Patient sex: F
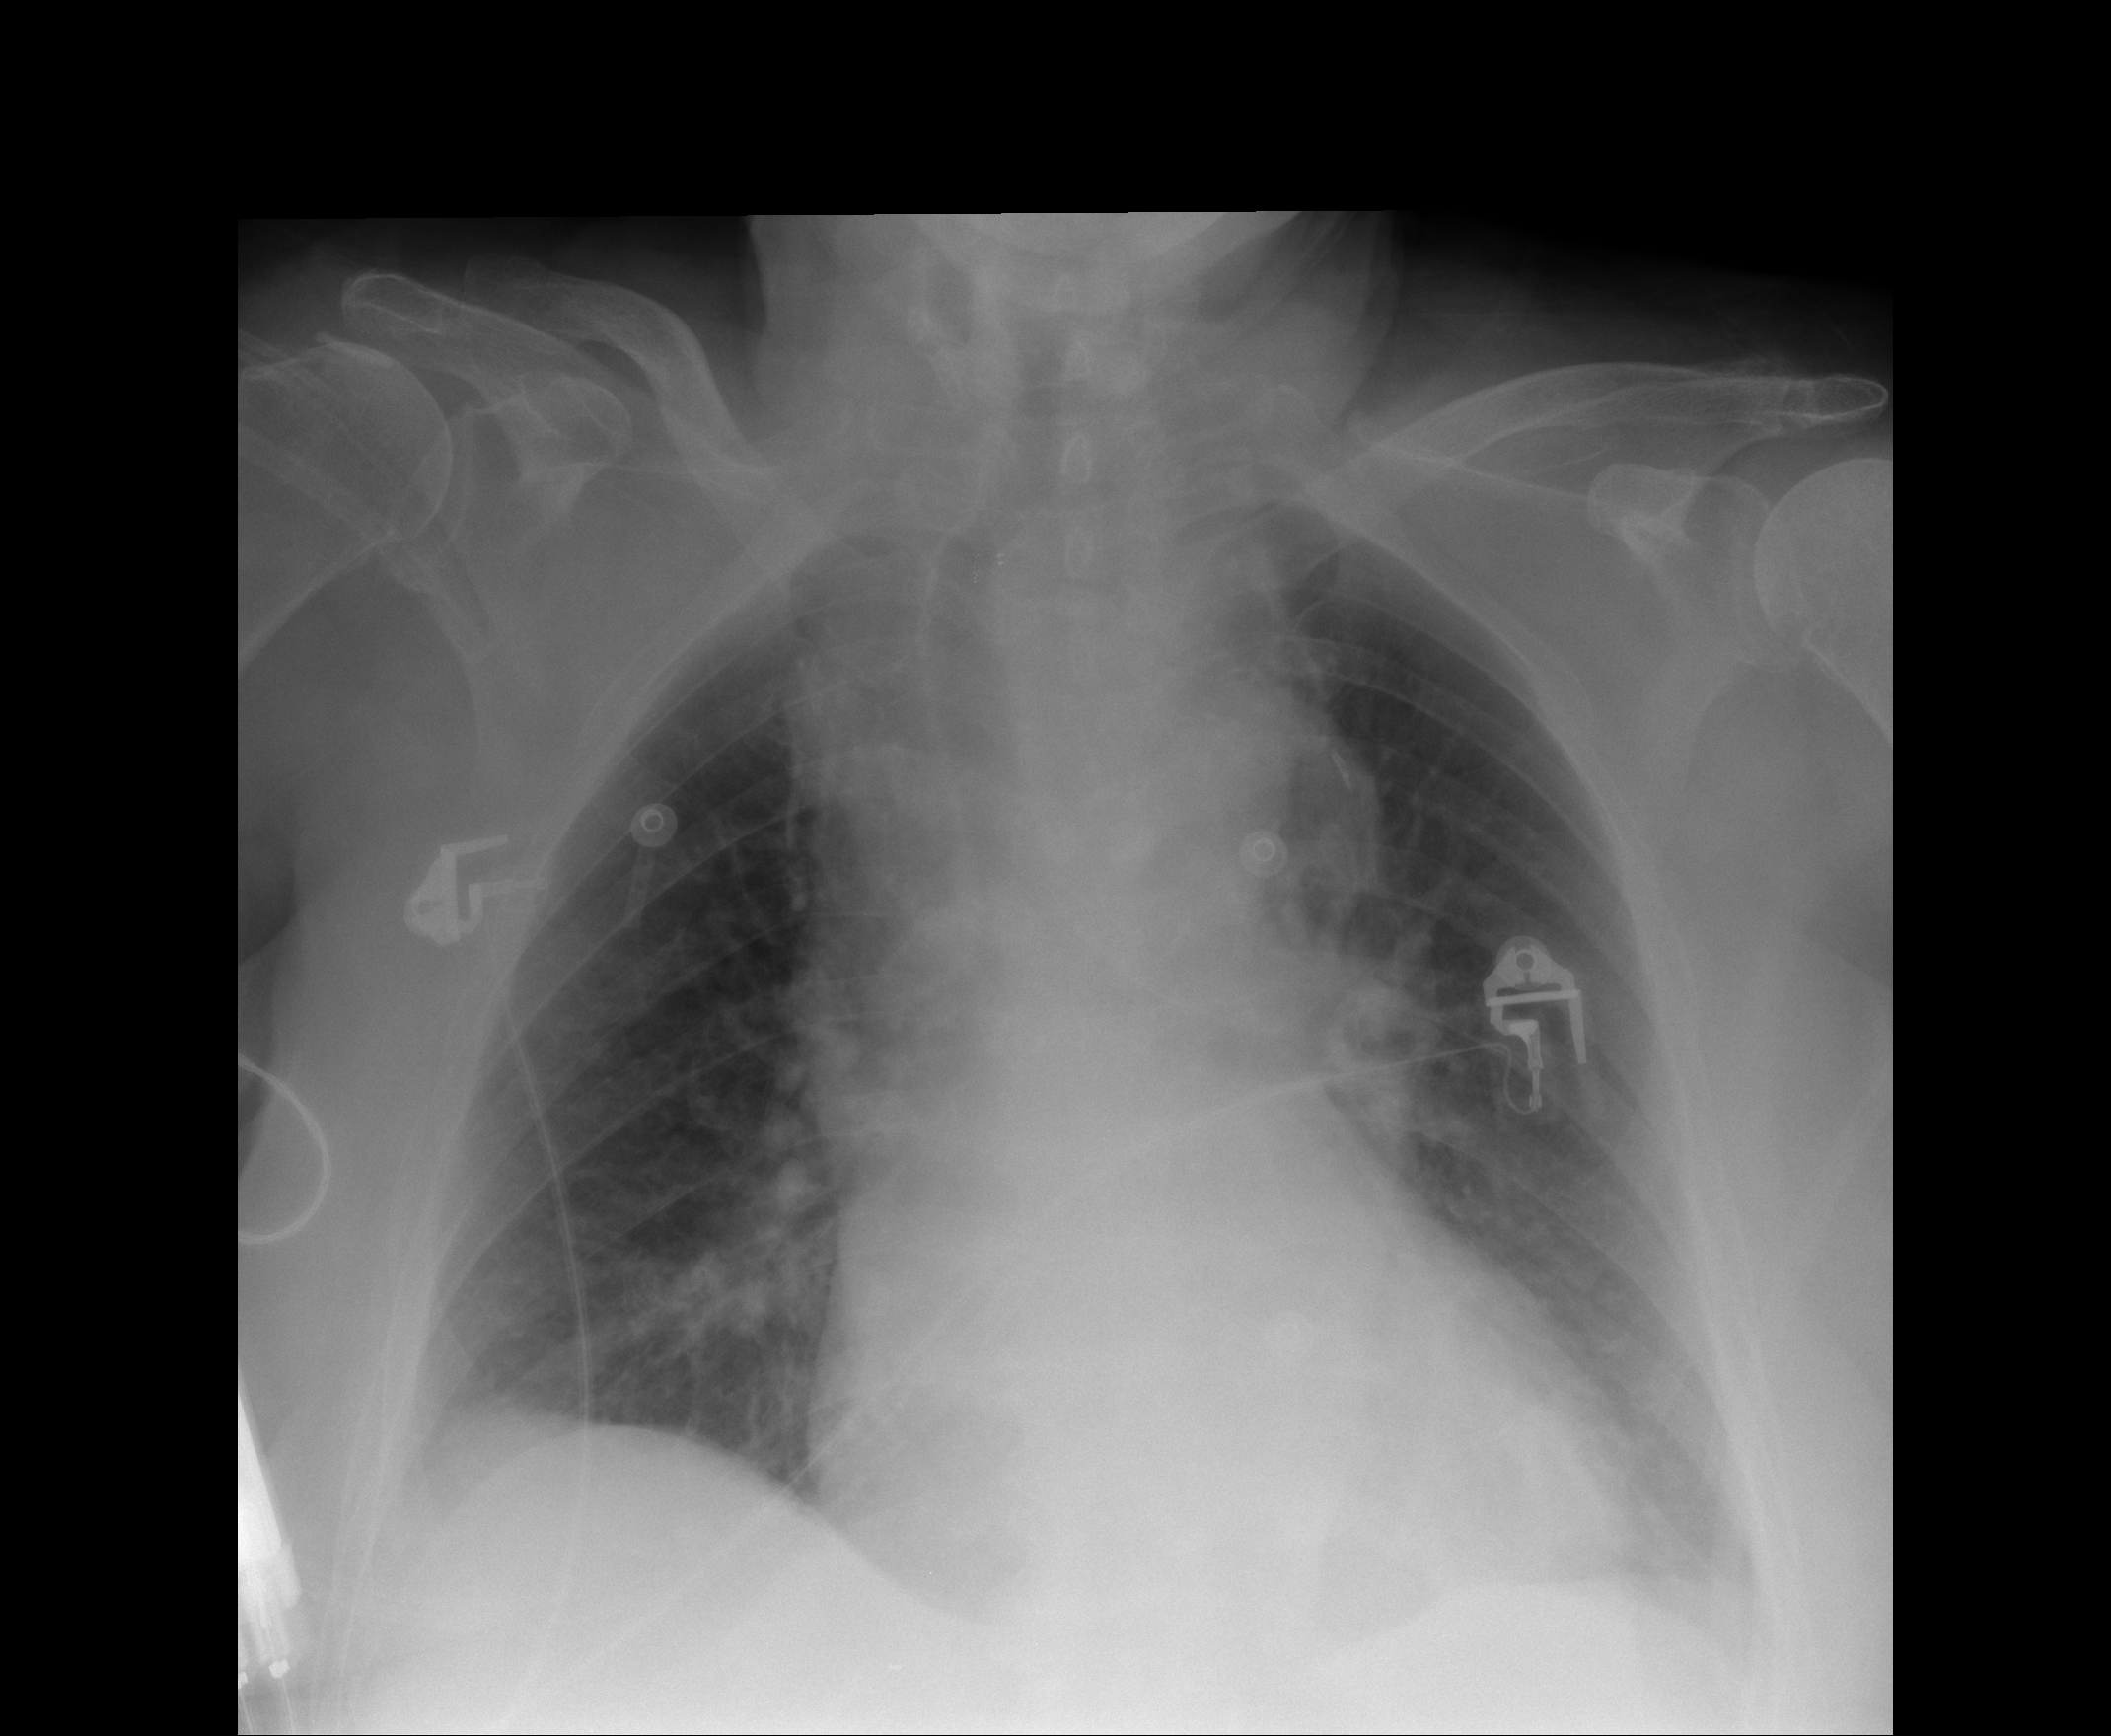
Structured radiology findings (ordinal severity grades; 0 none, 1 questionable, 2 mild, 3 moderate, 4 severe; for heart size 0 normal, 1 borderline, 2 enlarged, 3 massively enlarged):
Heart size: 2
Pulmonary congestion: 1
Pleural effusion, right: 0
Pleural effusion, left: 2
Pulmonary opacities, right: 0
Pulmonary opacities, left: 0
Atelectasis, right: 1
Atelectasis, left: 2